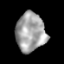
Tissue: lung
Cell type: T cells
Senescence score: 0.1785
Nuclear area (px): 1125
Mean DAPI intensity: 162.287